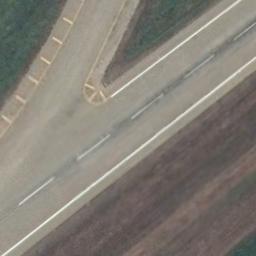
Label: runway